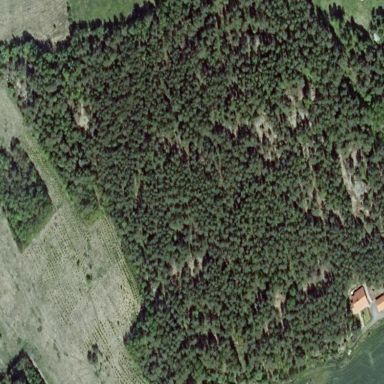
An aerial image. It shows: Beautiful woodland area.